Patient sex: M
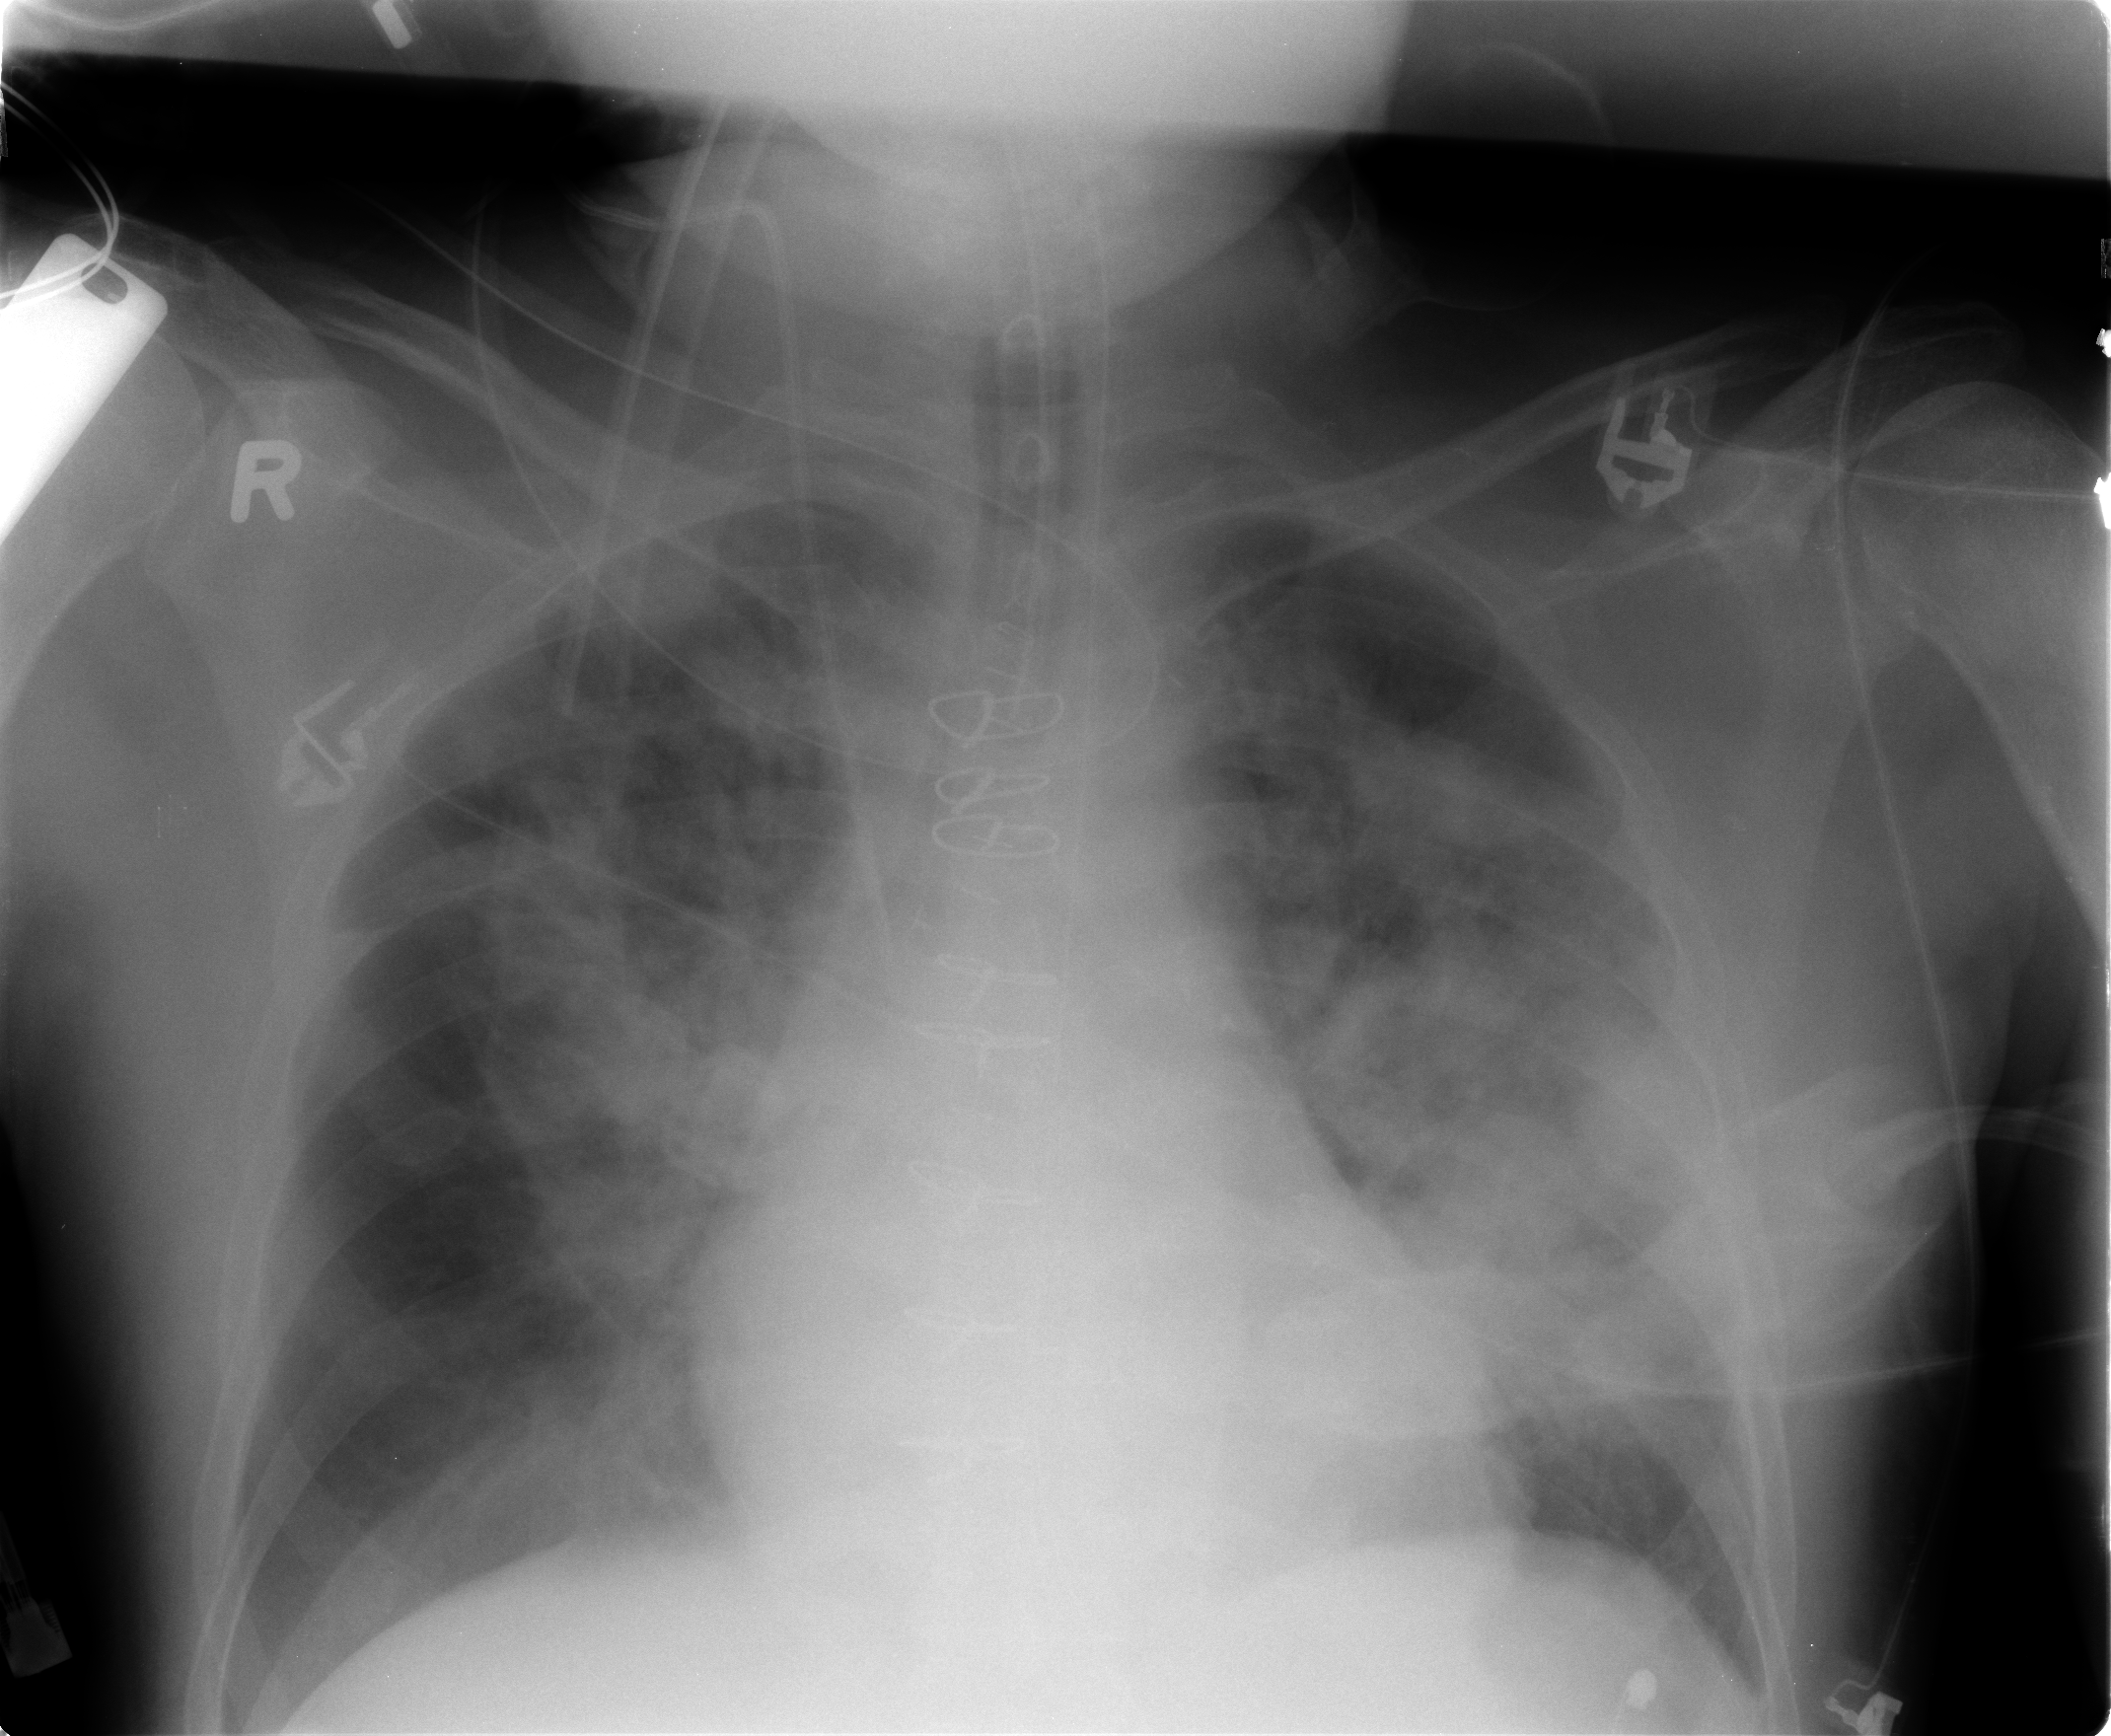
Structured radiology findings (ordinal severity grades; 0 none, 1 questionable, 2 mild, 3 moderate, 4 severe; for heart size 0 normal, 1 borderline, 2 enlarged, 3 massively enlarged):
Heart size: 2
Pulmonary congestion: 2
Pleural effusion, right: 1
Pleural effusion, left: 1
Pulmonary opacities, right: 3
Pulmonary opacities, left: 3
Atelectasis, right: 2
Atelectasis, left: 2